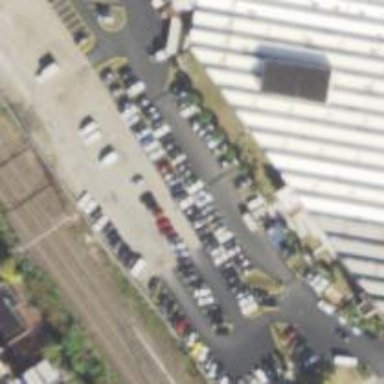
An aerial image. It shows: Unused railway yard.